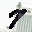
Label: 7